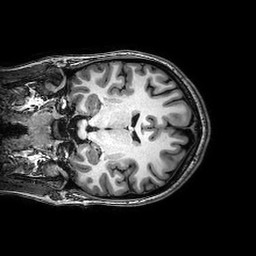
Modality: T1w
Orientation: coronal
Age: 20
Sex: female
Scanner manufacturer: philips
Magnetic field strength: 3 T
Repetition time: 0.008296 s
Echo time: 0.0038 s